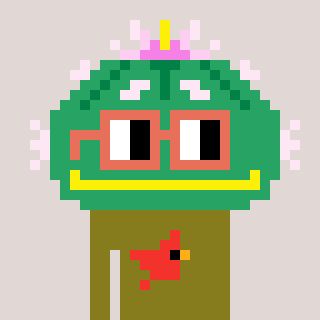
a pixel art character with square orange glasses, a peyote-shaped head and a gunk-colored body on a warm background